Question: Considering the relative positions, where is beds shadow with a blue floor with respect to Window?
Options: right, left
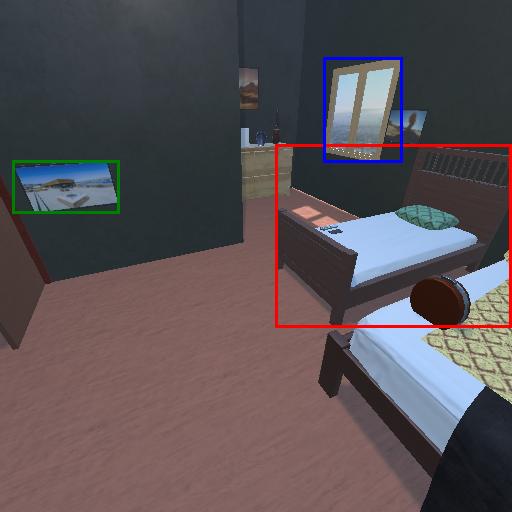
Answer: right